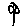
Label: flower